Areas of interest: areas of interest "Amidst Water and Clouds (Shandong Normal University East Road)"
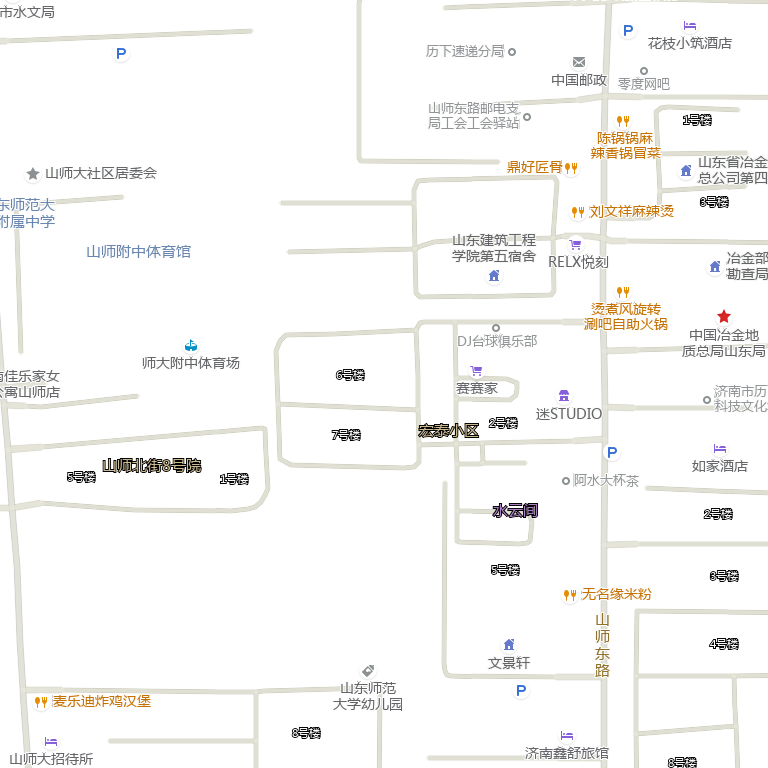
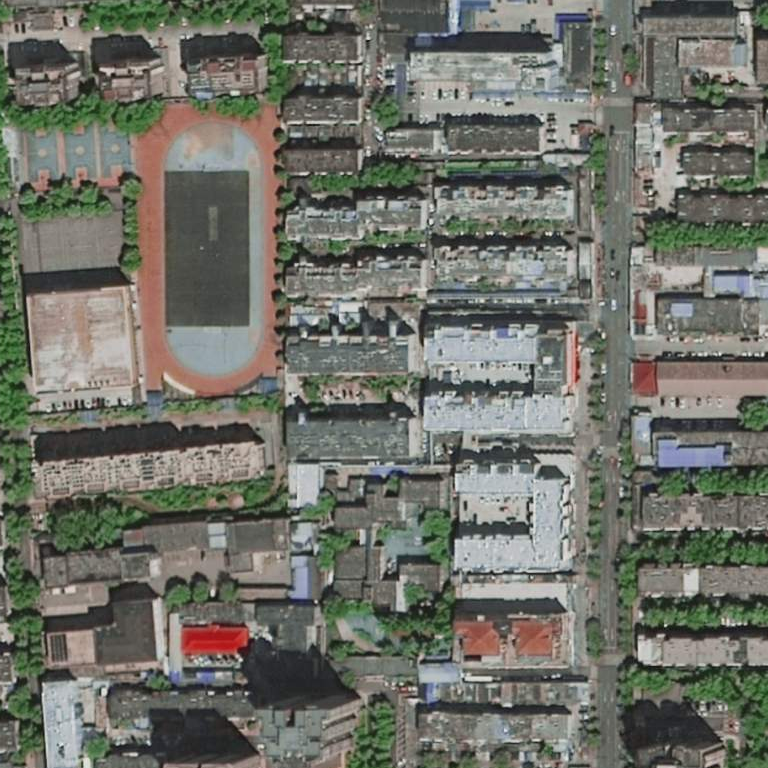